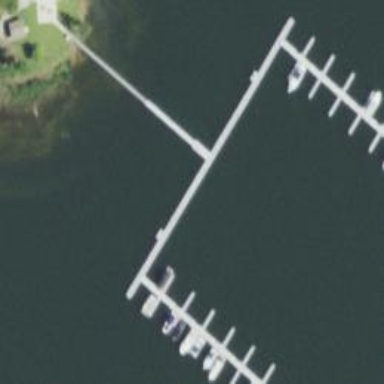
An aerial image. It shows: Man-made pier.